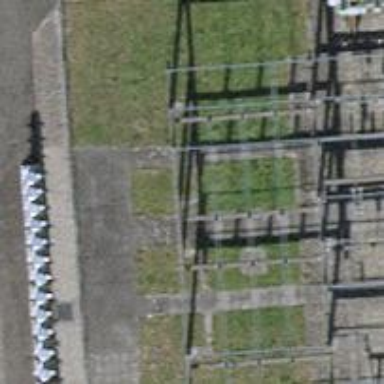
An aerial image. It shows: Insulator used in power systems.